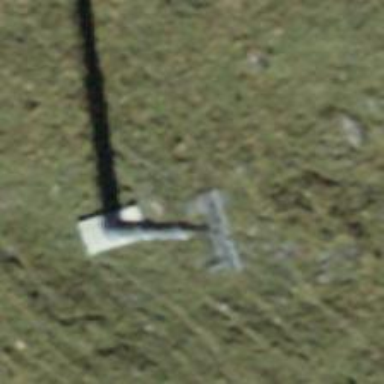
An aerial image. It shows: Pylon for aerialway.